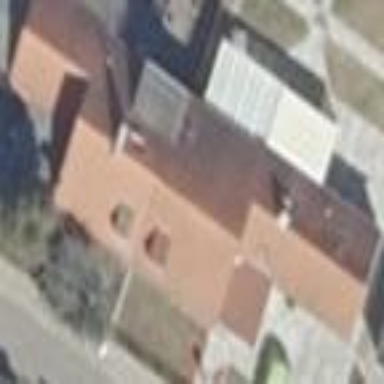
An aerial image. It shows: Semidetached house with gabled roof.